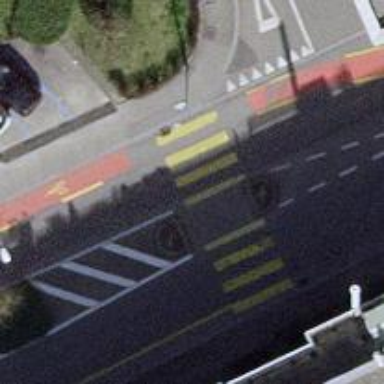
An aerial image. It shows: Uncontrolled crossing with central island on the road.